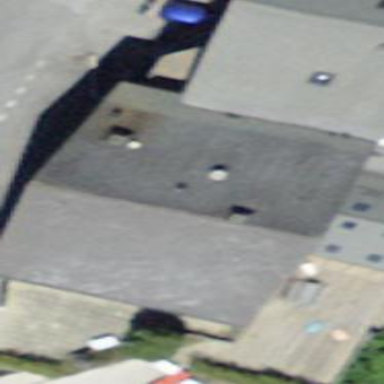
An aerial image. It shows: Restaurant.